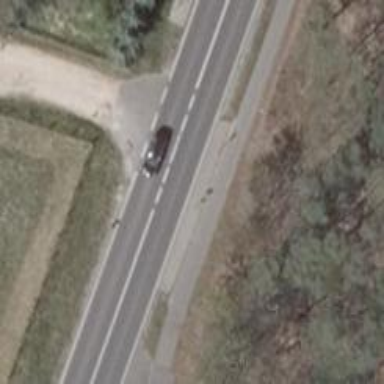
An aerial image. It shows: Asphalt road classified as primary highway.